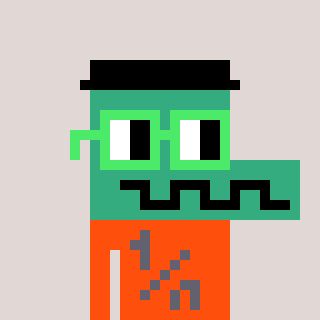
a pixel art character with square light green glasses, a crocodile-shaped head and a orange-colored body on a warm background